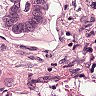
Metastatic tissue present: yes